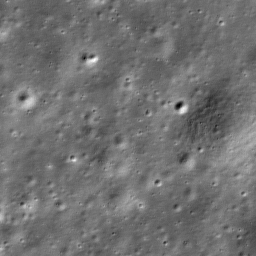
Host type: background_regolith
Lunar coordinates: latitude nan, longitude nan